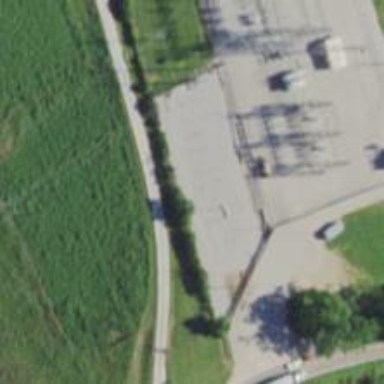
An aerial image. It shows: Power substation.